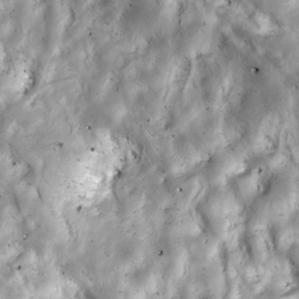
Label: non_frost